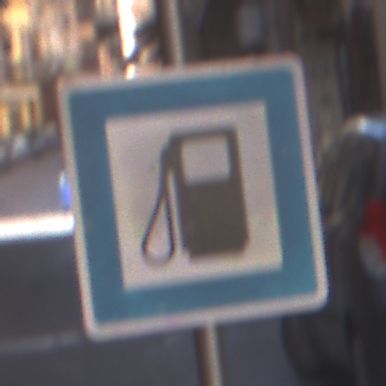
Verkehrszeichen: Tankstelle
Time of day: MorningAfternoon
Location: Outdoor (Urban)
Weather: Clear
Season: NotSpecified
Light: Natural